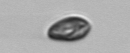
Label: Cryptophyta